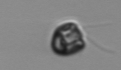
Label: Pyramimonas_morphotype1